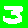
Digit: 3